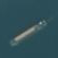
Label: civil